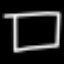
Label: square